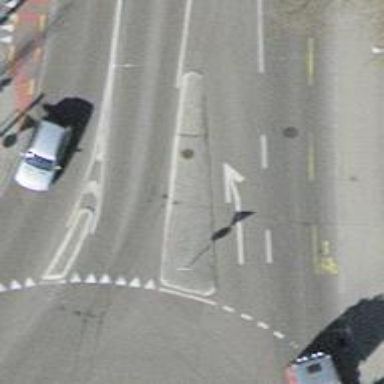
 which is classified as primary highway."